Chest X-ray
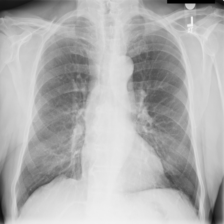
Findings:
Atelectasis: negative
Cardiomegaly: negative
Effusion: negative
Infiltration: negative
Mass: negative
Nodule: negative
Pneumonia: negative
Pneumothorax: negative
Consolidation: negative
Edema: negative
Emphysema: negative
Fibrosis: negative
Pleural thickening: negative
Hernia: negative